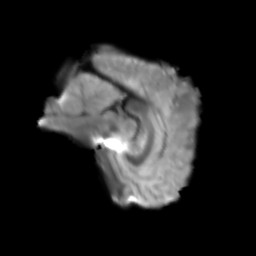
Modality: T2w
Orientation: sagittal
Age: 25
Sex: female
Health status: healthy
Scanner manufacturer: siemens
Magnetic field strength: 3 T
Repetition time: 3.6 s
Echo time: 0.0964 s